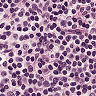
Metastatic tissue present: no